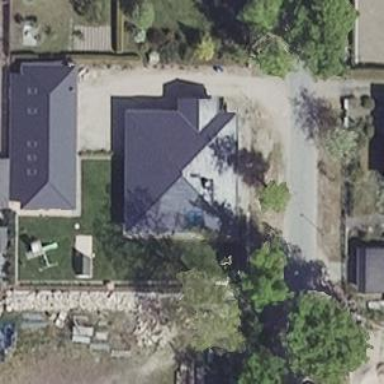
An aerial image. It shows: House with hipped roof.